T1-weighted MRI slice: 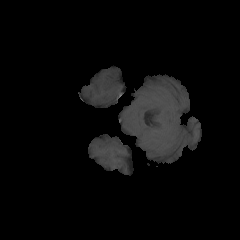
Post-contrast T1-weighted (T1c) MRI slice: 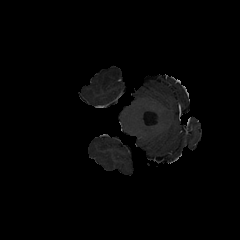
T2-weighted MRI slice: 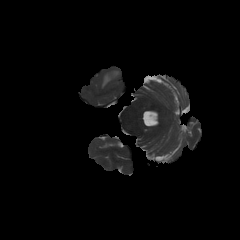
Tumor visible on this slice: yes